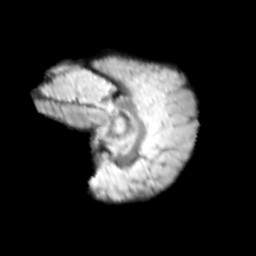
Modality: T2w
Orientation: sagittal
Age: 9
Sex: female
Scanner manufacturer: siemens
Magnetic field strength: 3 T
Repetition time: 3.8 s
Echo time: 0.07 s